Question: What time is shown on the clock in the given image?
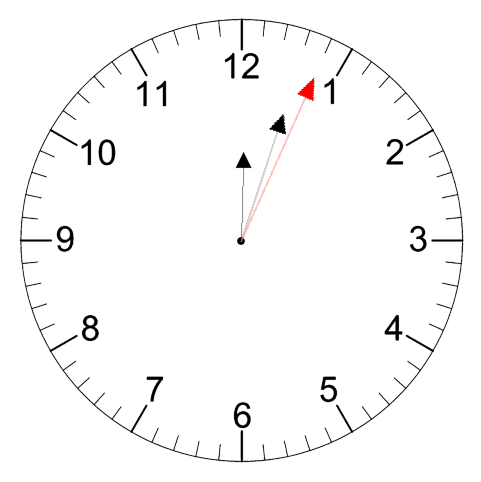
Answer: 12:03:04